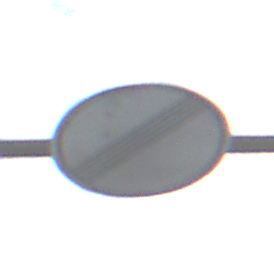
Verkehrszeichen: EndeSaemtlicherBegrenzungen
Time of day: SunriseSunset
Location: Outdoor (Suburban)
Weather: PartlyCloudy
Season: NotSpecified
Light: Natural